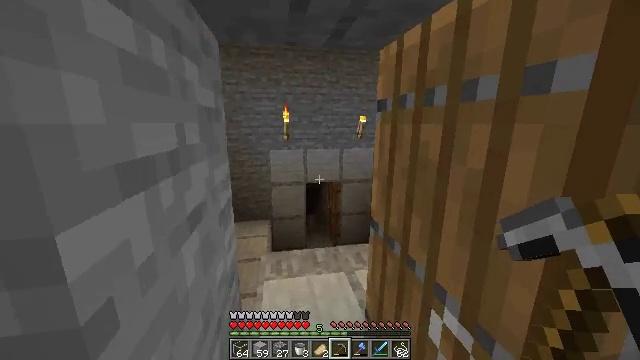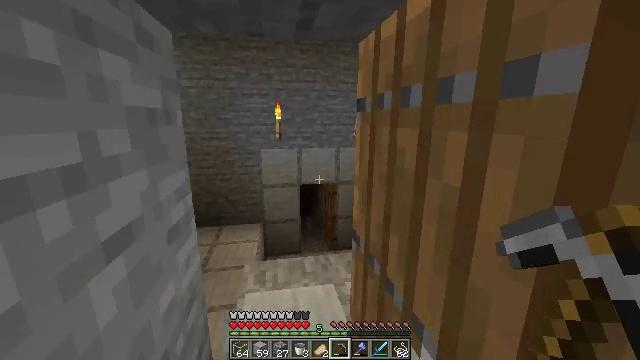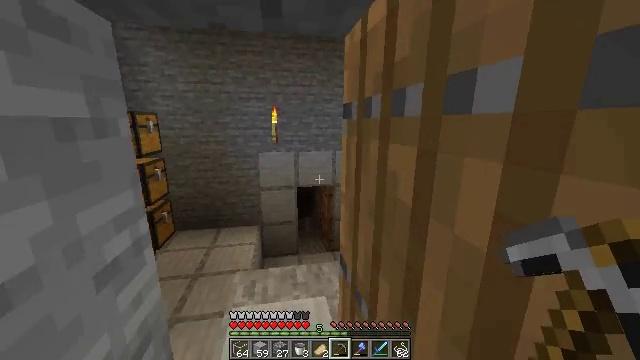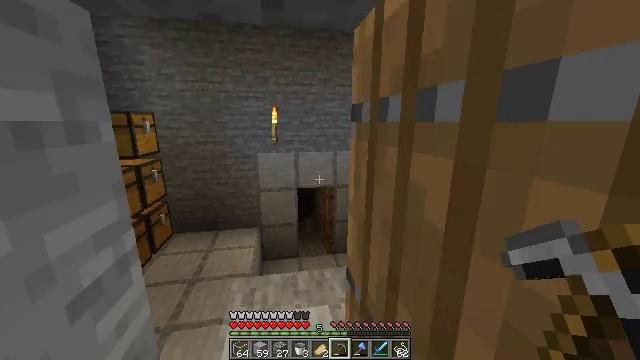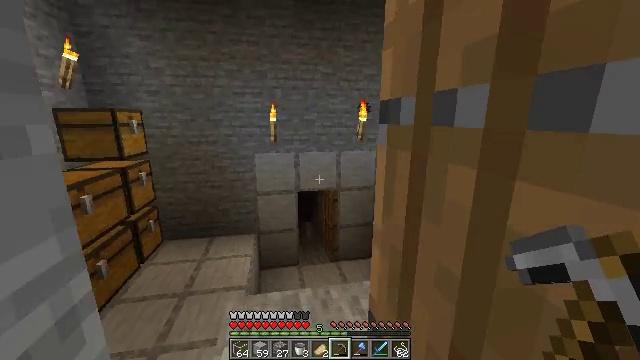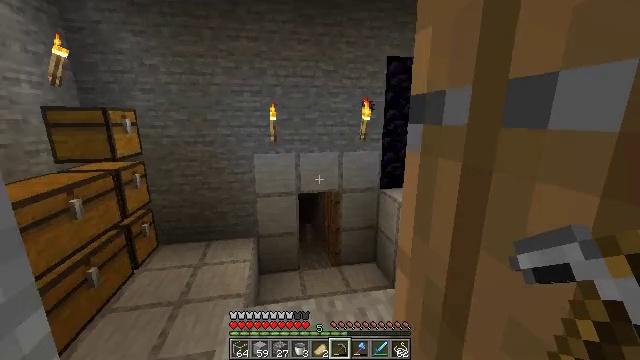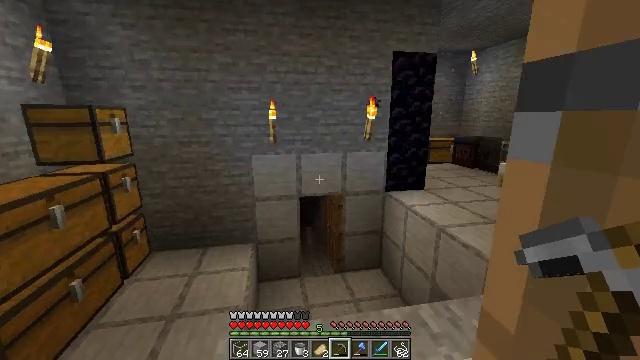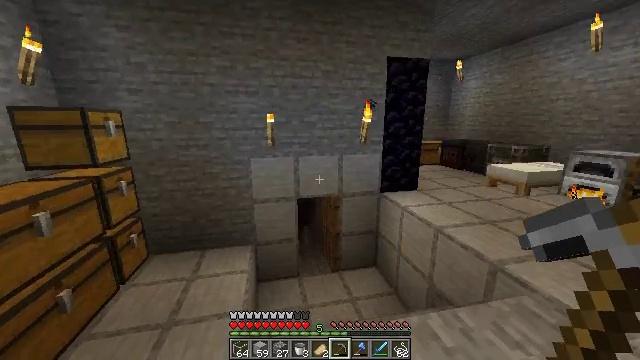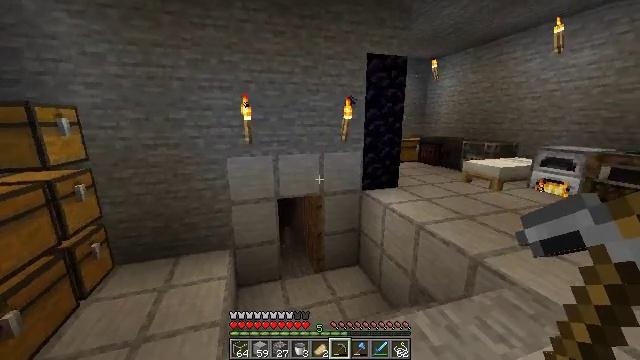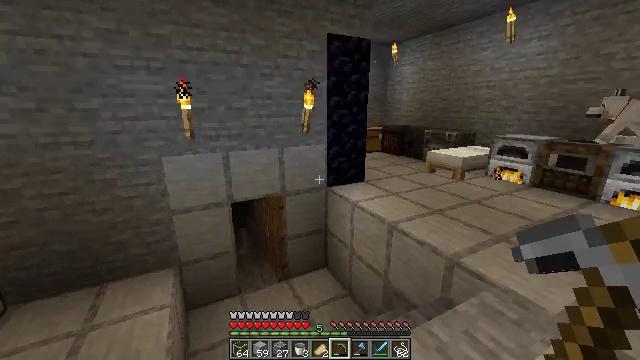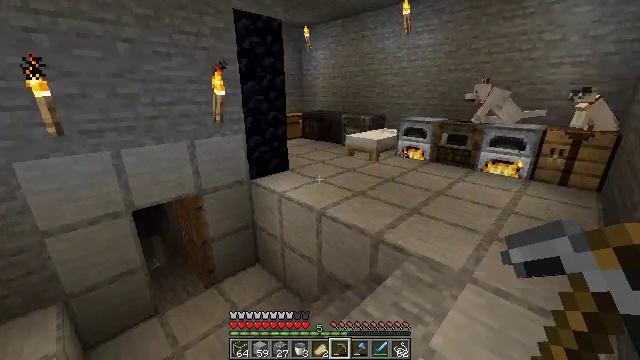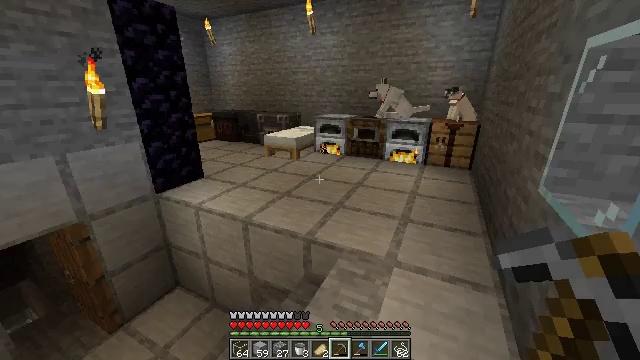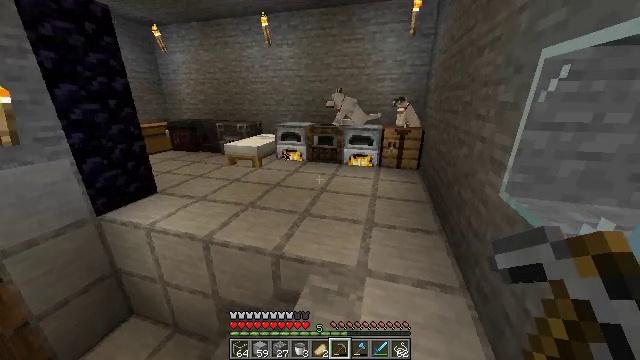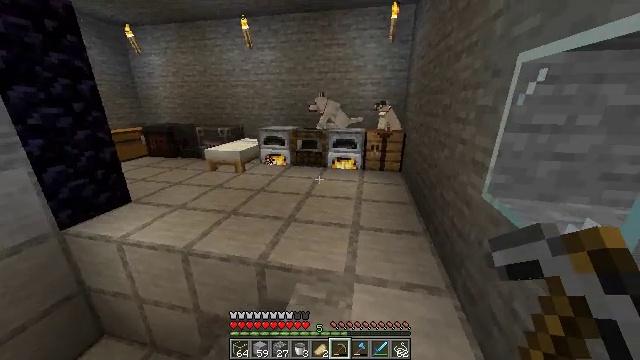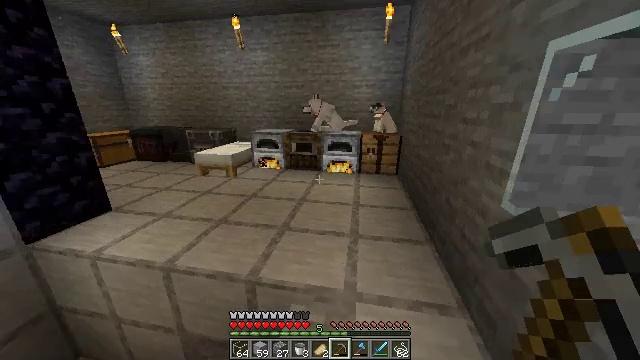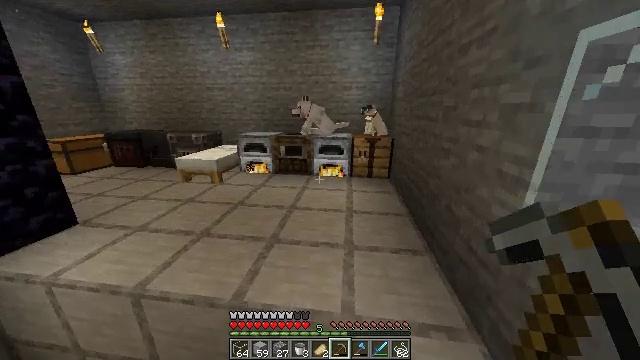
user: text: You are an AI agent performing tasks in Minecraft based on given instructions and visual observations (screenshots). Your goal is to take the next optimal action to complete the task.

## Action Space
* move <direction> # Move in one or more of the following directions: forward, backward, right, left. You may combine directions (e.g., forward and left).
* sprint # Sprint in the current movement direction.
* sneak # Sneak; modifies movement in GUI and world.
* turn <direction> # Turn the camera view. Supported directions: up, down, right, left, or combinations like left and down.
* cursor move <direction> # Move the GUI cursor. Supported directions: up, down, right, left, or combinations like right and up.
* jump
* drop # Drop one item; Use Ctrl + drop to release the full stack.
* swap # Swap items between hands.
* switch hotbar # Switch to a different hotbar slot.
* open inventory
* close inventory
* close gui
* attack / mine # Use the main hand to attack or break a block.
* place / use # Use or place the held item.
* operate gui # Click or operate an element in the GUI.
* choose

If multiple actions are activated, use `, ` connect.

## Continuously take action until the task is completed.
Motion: motion action
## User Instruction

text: Put the necessary items in the crafting grid to make an observer.
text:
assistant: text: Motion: move forward and move right, sprint
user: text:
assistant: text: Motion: move forward, sprint
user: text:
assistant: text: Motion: move forward, sprint
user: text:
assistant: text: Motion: move forward, sprint
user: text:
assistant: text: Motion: move forward, sprint
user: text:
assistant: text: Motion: move forward
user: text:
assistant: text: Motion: move forward, turn right
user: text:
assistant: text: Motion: move forward, turn right
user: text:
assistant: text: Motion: move forward, sprint, turn right and down
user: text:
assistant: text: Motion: move forward, sprint, turn right and down
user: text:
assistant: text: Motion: move forward, sprint, turn right
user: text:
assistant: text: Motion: move forward, sprint, turn right
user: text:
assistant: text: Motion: move forward, sprint, turn right
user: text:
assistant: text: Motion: move forward, turn right
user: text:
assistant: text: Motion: move forward, turn right
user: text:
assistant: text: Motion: move forward, turn right
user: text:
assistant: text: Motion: move forward, turn right
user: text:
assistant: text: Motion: move forward, turn right
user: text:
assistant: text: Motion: move forward
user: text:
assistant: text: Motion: move forward
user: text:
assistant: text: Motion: move forward
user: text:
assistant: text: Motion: move forward
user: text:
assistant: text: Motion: move forward
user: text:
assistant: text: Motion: move forward, turn down
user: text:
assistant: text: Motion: move forward, turn right and down
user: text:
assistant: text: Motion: move forward, turn right and down
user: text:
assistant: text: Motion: move forward, turn right
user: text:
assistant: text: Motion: move forward, turn right
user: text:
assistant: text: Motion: turn right and down
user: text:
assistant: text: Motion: turn right and down